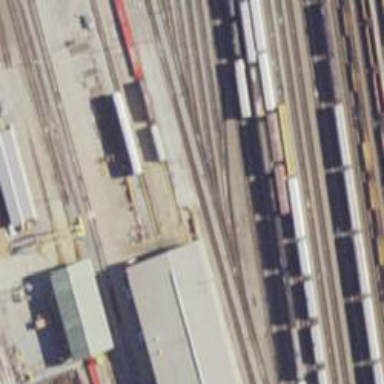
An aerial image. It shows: Railway yard with building passage tunnel.